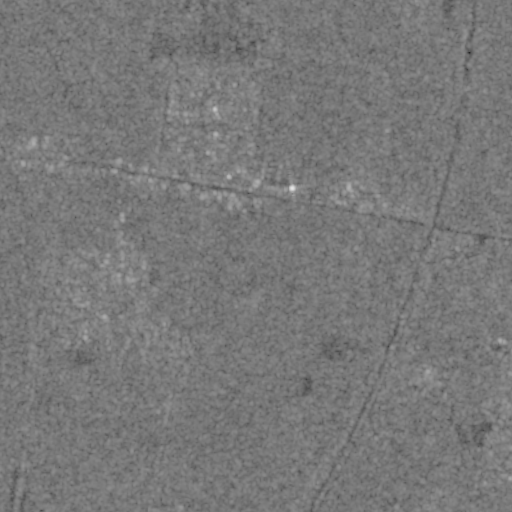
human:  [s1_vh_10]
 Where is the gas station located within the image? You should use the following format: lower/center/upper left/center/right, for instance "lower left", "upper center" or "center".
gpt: The gas station is located in the center right of the image.
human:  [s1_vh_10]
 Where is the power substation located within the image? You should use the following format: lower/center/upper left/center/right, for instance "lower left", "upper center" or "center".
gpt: The power substation is located in the lower right of the image.
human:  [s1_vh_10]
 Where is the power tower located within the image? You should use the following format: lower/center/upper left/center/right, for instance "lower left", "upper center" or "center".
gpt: The power tower is located in the right of the image.
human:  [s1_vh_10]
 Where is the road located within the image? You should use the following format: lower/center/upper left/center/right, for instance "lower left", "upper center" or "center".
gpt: There is no road in the image.

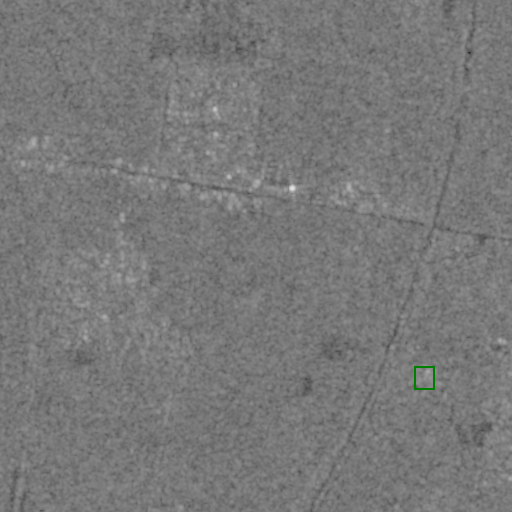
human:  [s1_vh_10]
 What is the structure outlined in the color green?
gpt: The structure outlined in green is a power substation.
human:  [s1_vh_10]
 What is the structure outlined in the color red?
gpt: There is no red outline.